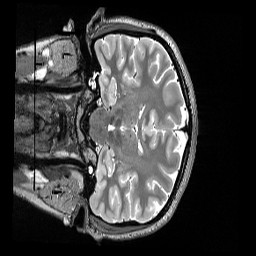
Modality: T2w
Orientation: coronal
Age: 21
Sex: female
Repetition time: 3.2 s
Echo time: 0.563 s